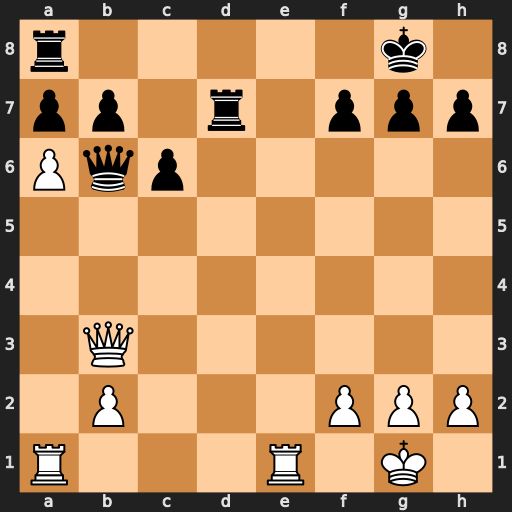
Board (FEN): r5k1/pp1r1ppp/Pqp5/8/8/1Q6/1P3PPP/R3R1K1
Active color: w
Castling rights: -
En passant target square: -
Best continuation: Qxb6 axb6 axb7